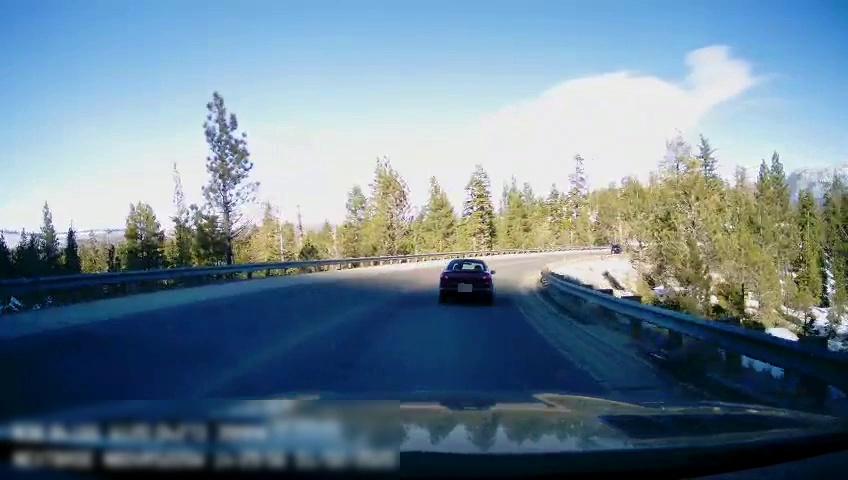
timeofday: Day
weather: Sunny
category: Drivable Space
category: Vehicles | Car
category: Vehicles | SUV
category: Lanes | Current Lane
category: Lanes | Opposite Lane
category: Lanes | Current Lane